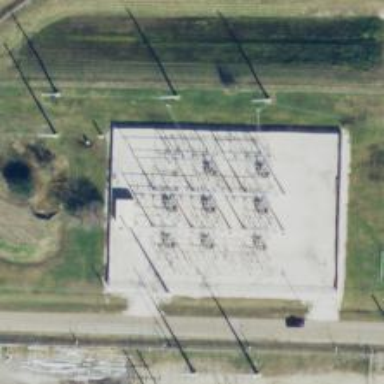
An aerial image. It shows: Switch for power supply.